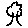
Label: tree